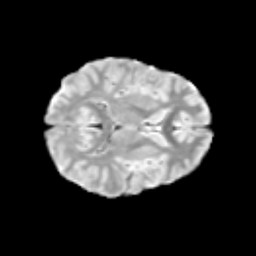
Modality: T2w
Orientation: axial
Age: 12
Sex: female
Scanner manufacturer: siemens
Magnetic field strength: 3 T
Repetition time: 3.8 s
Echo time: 0.07 s